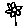
Label: flower